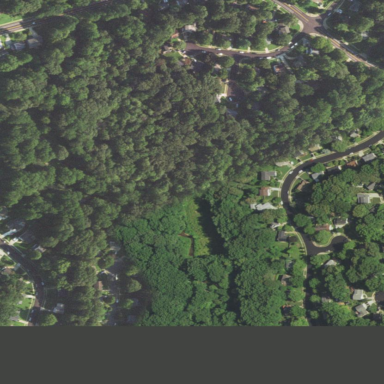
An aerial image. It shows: Park surrounded by woodland.